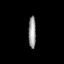
Tissue: prostate
Cell type: T cells
Senescence score: 0.2816
Nuclear area (px): 237
Mean DAPI intensity: 151.338